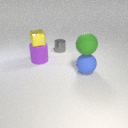
small yellow metal cube to the left of large green rubber sphere